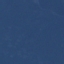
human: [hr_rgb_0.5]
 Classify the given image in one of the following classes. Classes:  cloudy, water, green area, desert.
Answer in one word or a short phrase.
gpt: water